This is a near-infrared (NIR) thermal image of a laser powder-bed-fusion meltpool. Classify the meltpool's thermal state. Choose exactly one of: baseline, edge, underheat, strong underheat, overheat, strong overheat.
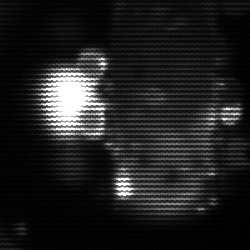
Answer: strong underheat